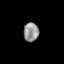
Tissue: skin
Cell type: Epithelial cells
Senescence score: 0.1972
Nuclear area (px): 280
Mean DAPI intensity: 149.786